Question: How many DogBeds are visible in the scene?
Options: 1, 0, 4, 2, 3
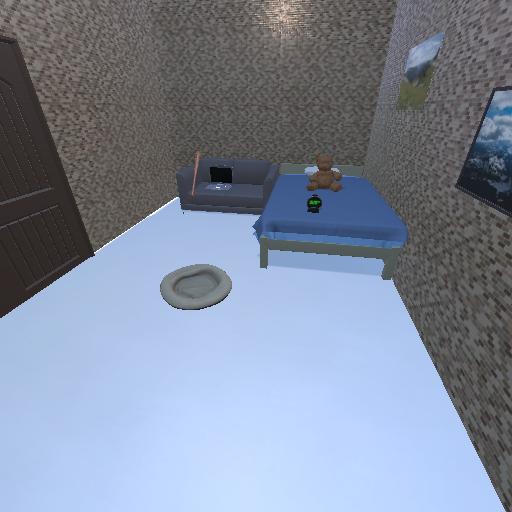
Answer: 1